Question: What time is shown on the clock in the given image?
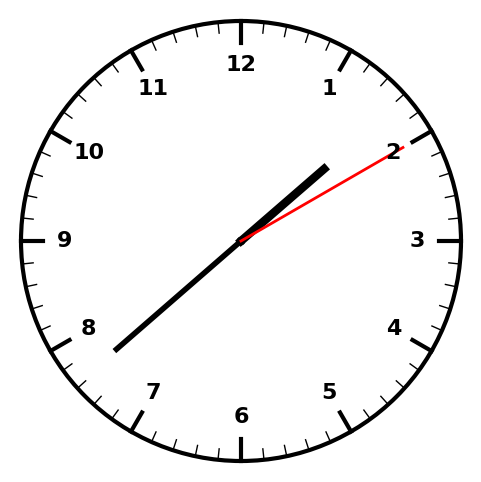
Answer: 01:38:10